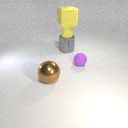
small purple rubber sphere to the right of large brown metal sphere